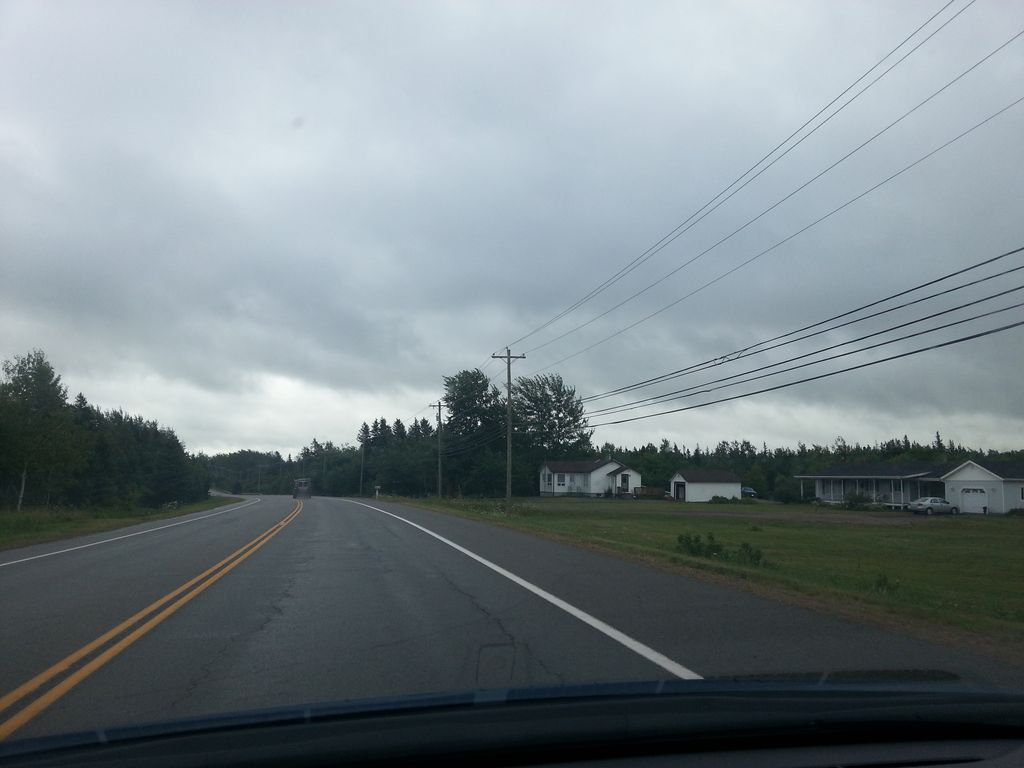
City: charlottetown